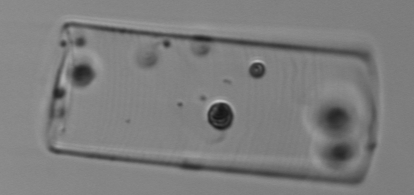
Label: Guinardia_flaccida